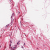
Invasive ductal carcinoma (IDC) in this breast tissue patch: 0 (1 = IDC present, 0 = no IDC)